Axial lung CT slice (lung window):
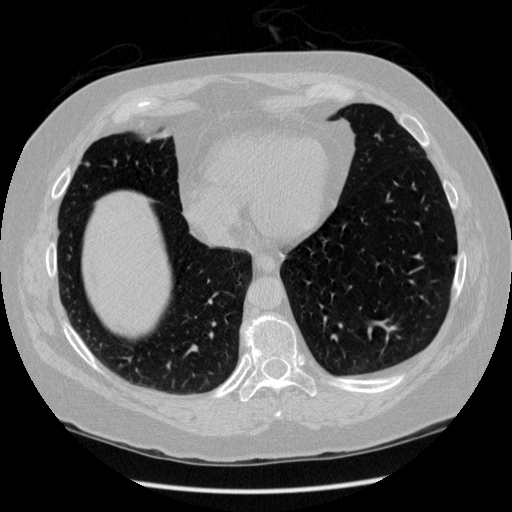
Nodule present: yes
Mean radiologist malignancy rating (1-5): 3